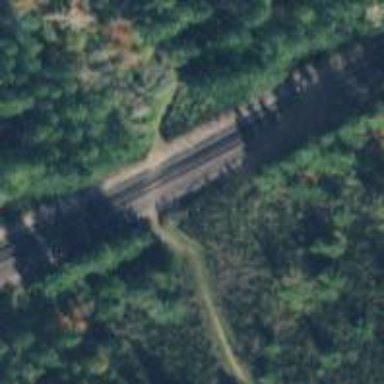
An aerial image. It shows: Railway crossing.